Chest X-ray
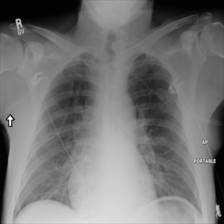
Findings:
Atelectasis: negative
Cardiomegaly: negative
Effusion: negative
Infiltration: positive
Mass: negative
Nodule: negative
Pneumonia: negative
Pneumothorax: negative
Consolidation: negative
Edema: negative
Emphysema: negative
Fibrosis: negative
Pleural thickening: negative
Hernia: negative